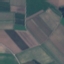
Land use / land cover: PermanentCrop